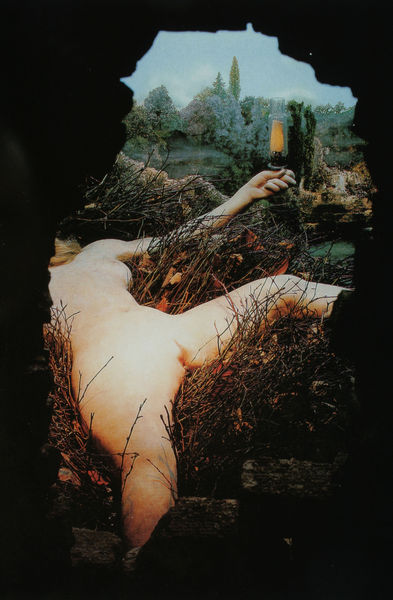
Titel: Gegeben sei: 1. der Wasserfall, 2. das Leuchtgas
Künstler: Marcel Duchamp
Standort: Philadelphia (PA)
Institution: Philadelphia Museum of Art
Schlagwörter: akt, baum, himmel, körper, nackt, bäume, landschaft, äste, ausschnitt, brust, busen, frau, hintergrund, lampe, laterne, licht, ausblick, gras, leiche, steine, tot, natur, höhle, wald, beine, brüste, reisig, fels, tannen, erotik, erotisch, scham, scheide, vagina, collage, versteckt, ruine, unbekleidet, tote, ausgebreitet, tanne, opfer, pornografie, vulva, hingestreckt